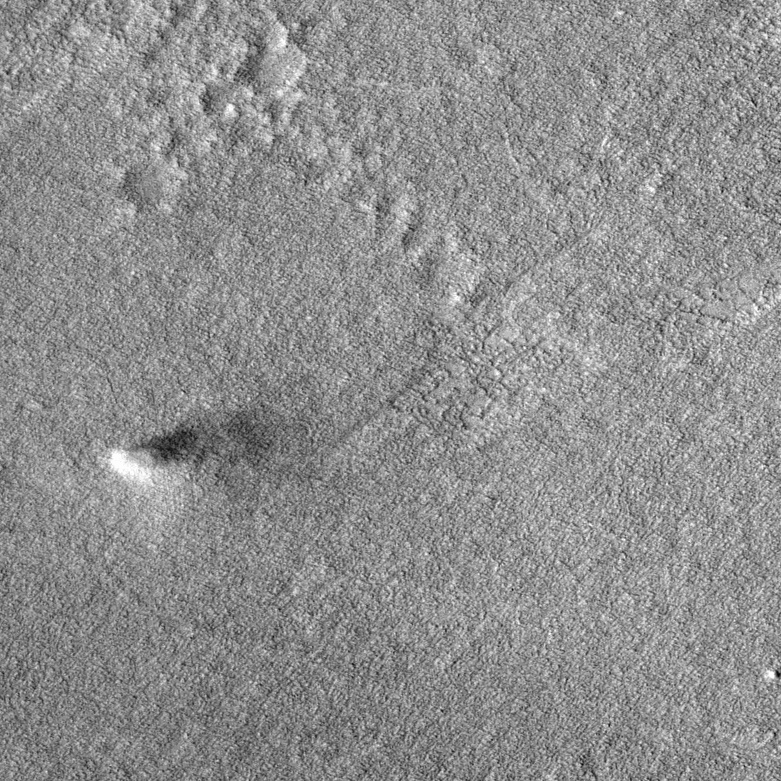
Label: dustdevil